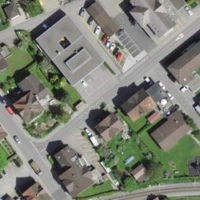
EUNIS habitat code: 54
Species observed at this site:
Dipsacus fullonum
Lapsana communis